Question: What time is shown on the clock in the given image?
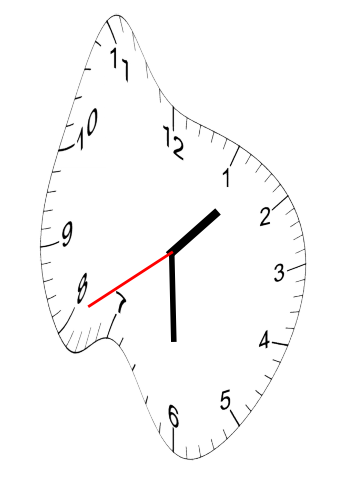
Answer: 01:29:40